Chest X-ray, AP view. Patient: 42 years old, sex M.
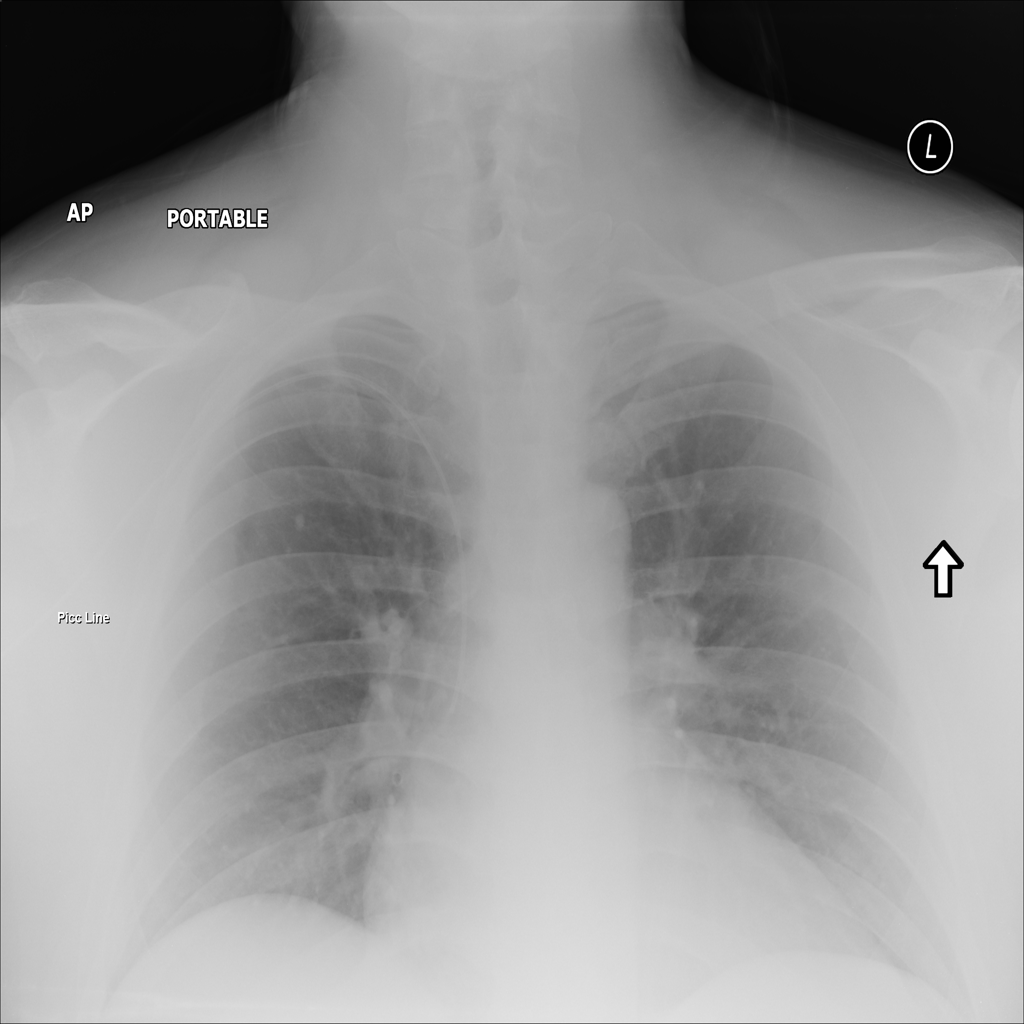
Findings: No Finding